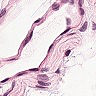
Metastatic tissue present: no